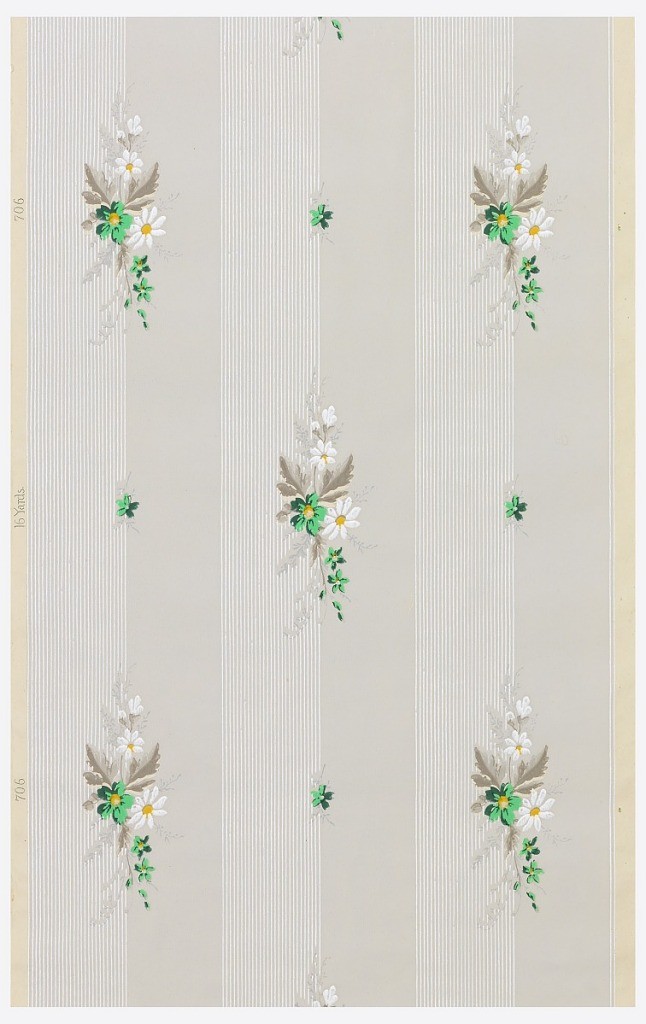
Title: Sidewall
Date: ca. 1870
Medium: Machine-printed paper
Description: Green and white floral sprigs, alternating with single green flower. Printed over wide striped bands, a medium gray alternating with fine white pin stripes. The right selvedge has been trimmed on "b". Printed in the selvedge: "16 yards" and pattern number "706".